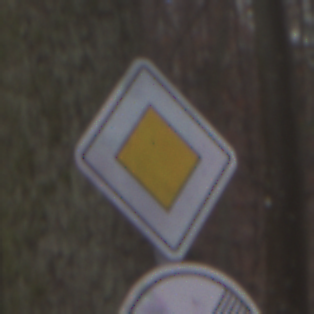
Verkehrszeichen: Vorfahrtsstrasse
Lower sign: EndeGeschwindigkeit60
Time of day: Midday
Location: Outdoor (Nature)
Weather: Overcast
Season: Autumn
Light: Natural